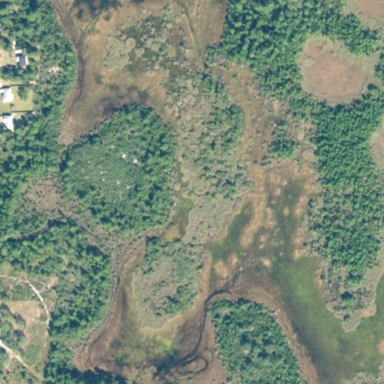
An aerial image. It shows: Marsh wetland.